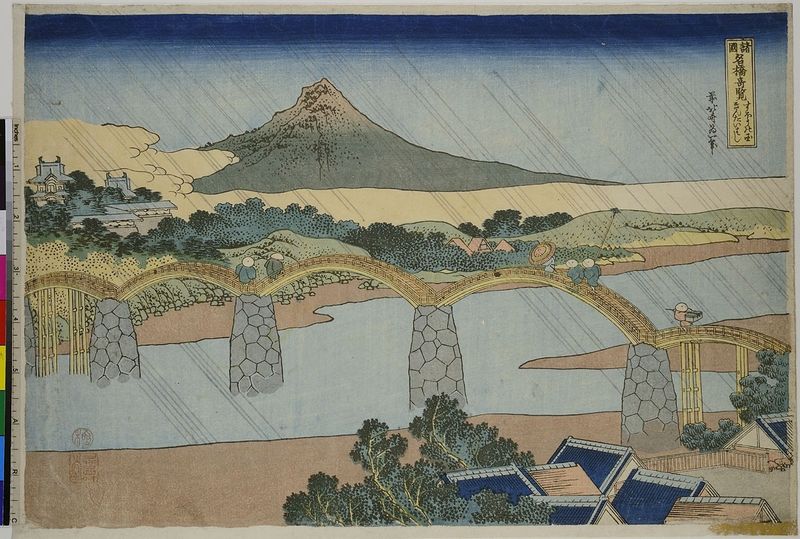
Titel: Die Kintai-Brücke in der Provinz Suo, aus der Serie: Berühmte Brücken aus den Provinzen
Künstler: Katsushika Hokusai
Standort: Hamburg
Institution: Museum für Kunst und Gewerbe Hamburg
Schlagwörter: blau, fluss, grau, steine, brücke, wald, holzschnitt, bogen, berge, gebirge, dorf, fußgänger, regen, vulkan, druckgraphik, druckgrafik, viadukt, zeit, farbholzschnitt, edo, reproduktionen, volcano, easser, druckerzeugnisse, aquädukt, nishiki, volcan